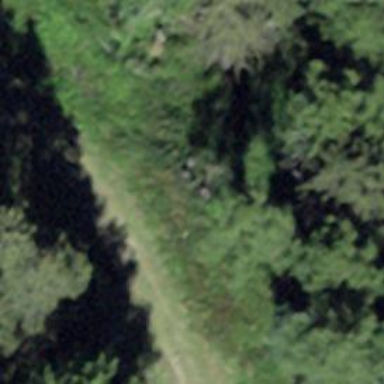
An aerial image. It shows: Downhill path.